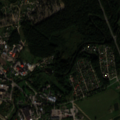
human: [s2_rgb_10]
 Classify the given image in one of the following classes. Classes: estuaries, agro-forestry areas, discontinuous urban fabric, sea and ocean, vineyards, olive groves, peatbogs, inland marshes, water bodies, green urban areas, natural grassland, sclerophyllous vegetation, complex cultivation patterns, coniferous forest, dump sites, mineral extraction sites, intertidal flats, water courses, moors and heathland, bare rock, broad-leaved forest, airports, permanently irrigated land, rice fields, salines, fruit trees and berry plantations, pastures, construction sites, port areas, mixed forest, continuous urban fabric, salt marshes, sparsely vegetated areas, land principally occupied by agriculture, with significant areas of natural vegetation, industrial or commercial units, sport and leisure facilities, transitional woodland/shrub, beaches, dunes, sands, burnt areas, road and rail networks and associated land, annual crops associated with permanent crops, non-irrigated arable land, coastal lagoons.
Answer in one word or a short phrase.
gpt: discontinuous urban fabric, industrial or commercial units, road and rail networks and associated land, non-irrigated arable land, complex cultivation patterns, broad-leaved forest, coniferous forest